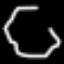
Label: octagon